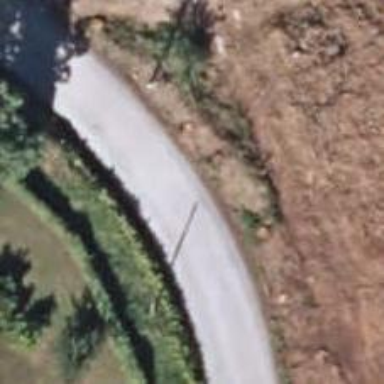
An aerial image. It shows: Unclassified road.